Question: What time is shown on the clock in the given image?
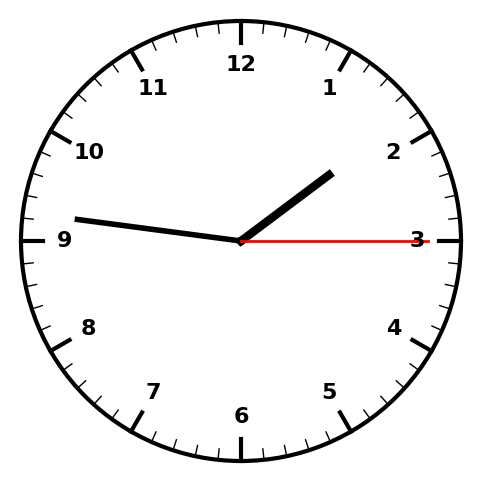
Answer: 01:46:15